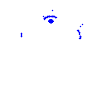
Particle: electron